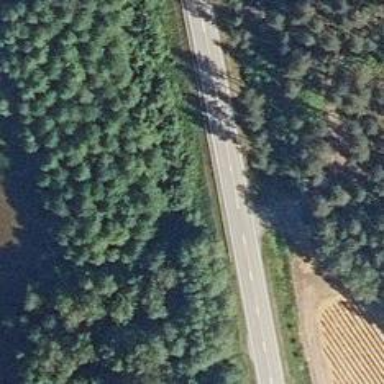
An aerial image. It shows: Asphalt road classified as primary highway.